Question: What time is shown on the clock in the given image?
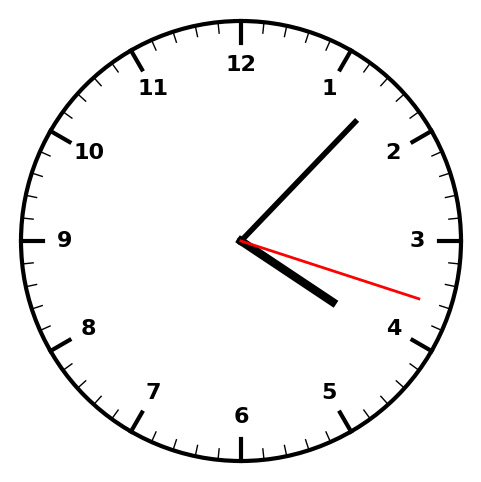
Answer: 04:07:18